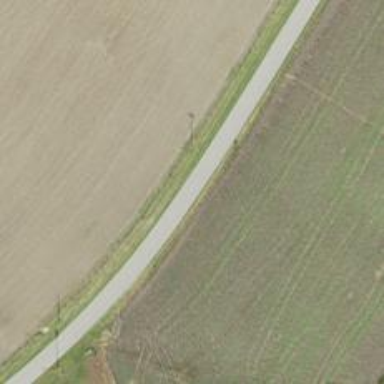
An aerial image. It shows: Tertiary road.